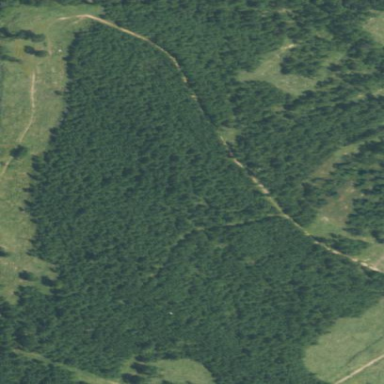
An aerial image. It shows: Evergreen forest with needle-leaved trees.